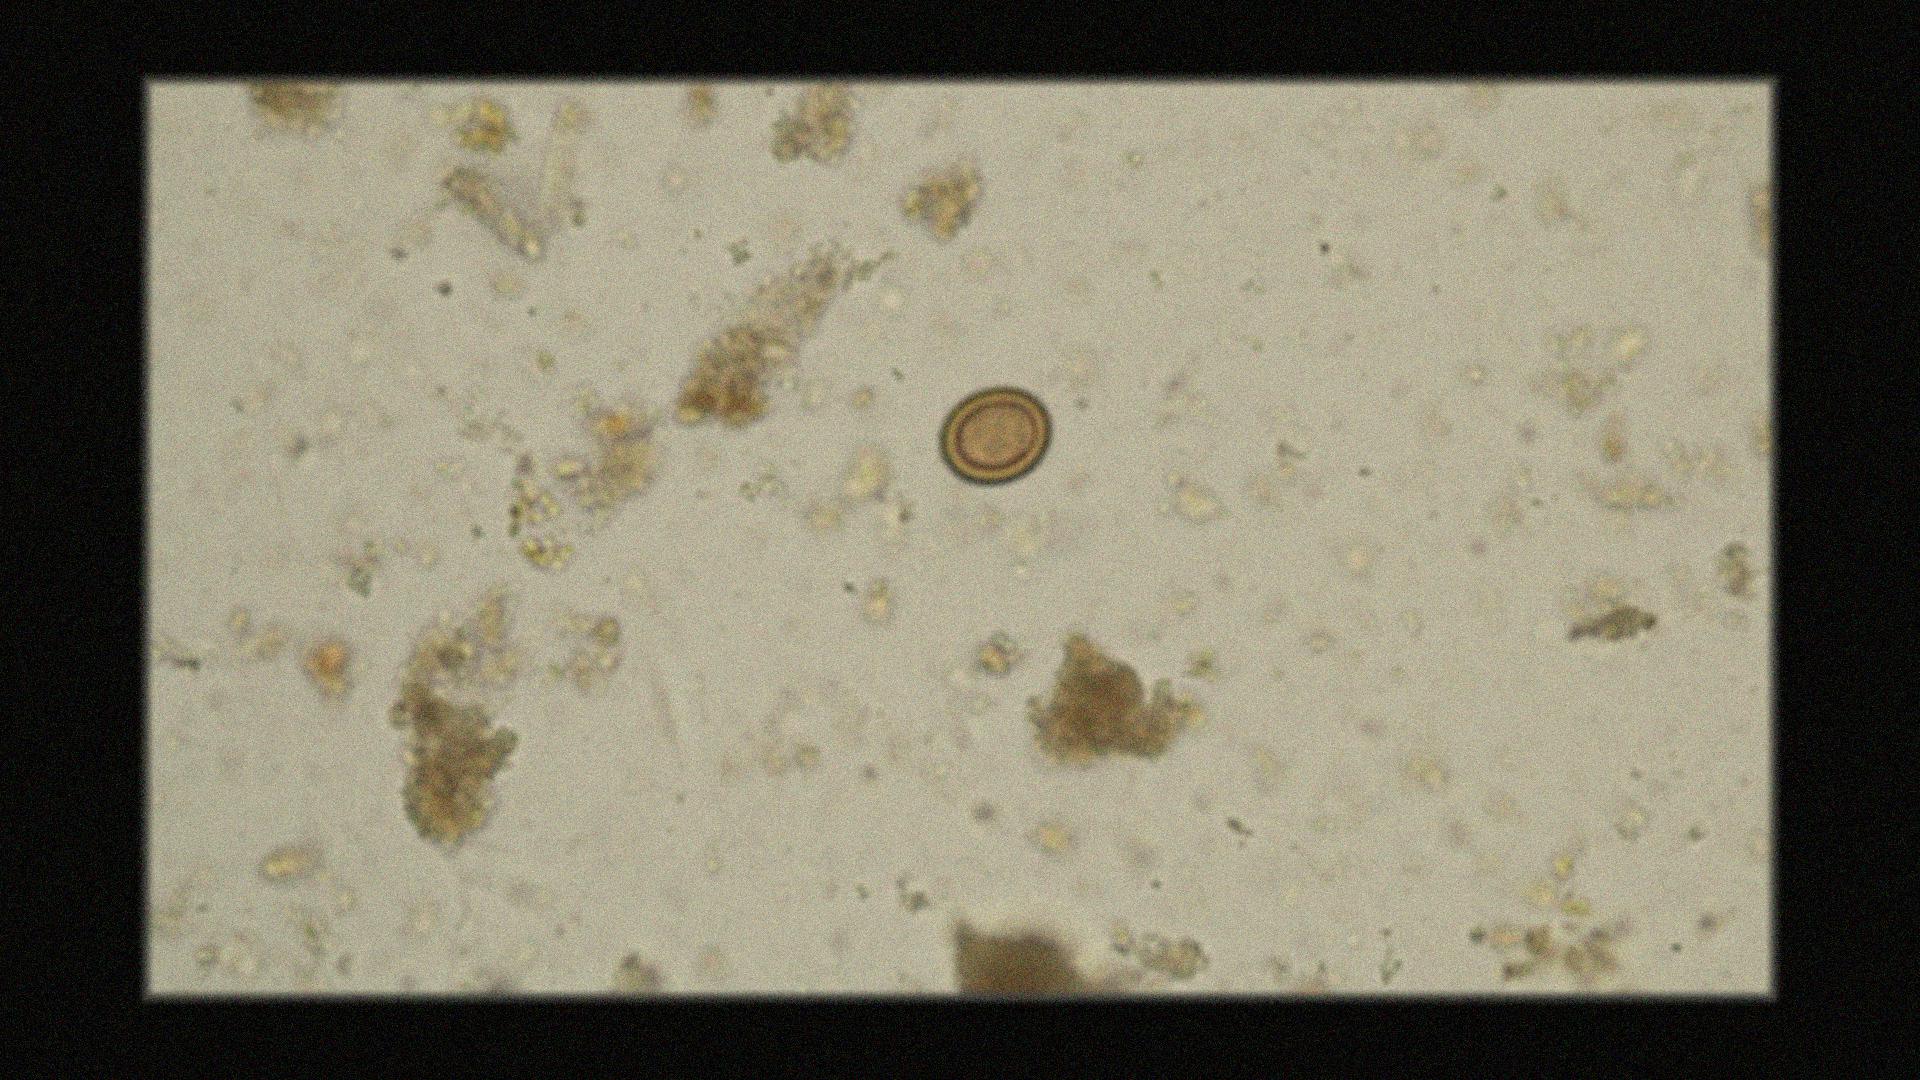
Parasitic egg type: Taenia spp. egg